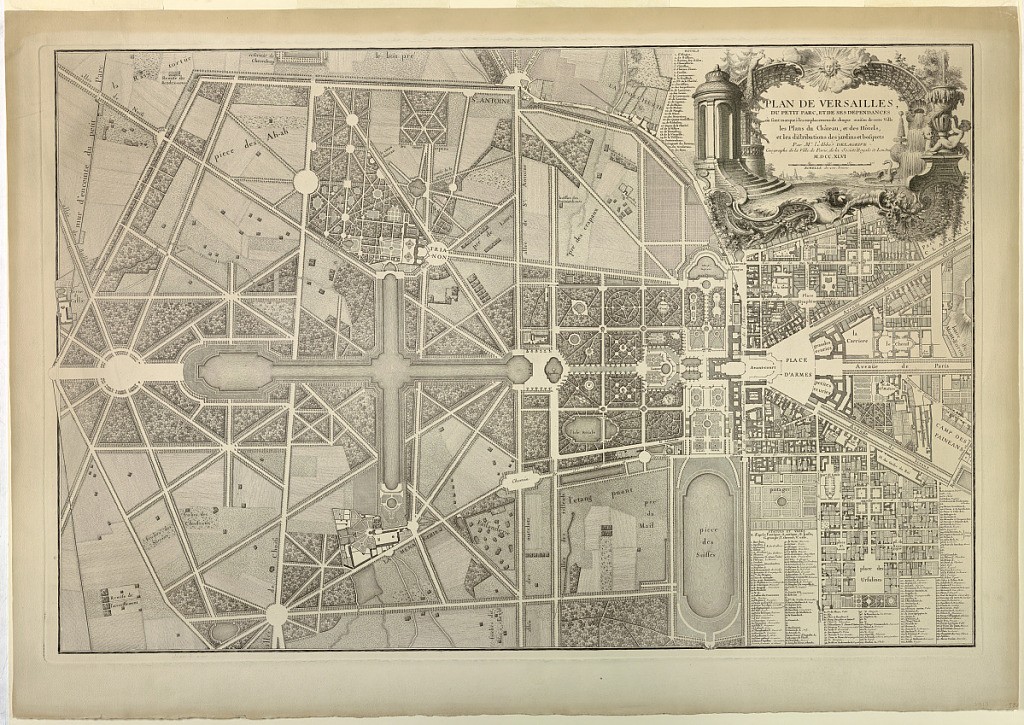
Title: Plan of the Gardens at Versailles
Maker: Jean de la Grive, French, 1689 - 1757
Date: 1746
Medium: Engraving on paper
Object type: Print
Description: Plan of the gardens at Versailles, showing also the layout of teh chateau and town. Upper right, cartouche bearing title, date, and scale. Lower right, key.